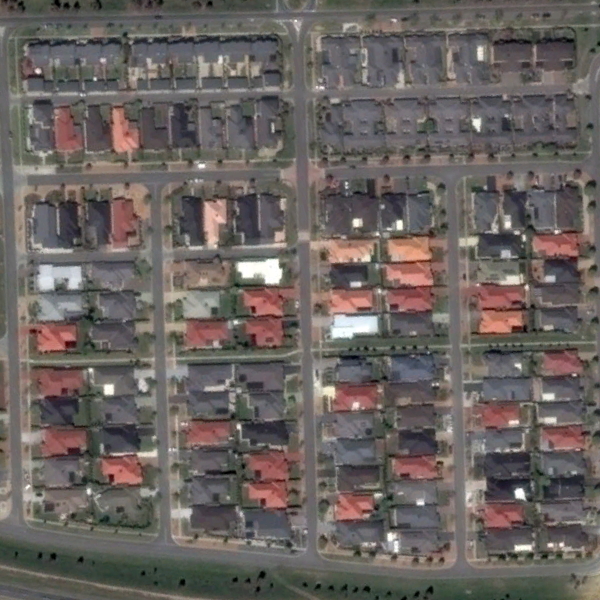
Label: DenseResidential